Question: I've created a function to add data to local storage, but it only seems to work once. After that my json gets odd back slashes which makes it inaccessible.
I want to set a data every time they hit the website site, for instant date, page visit etc. First off, I'm trying to get date to set on each page load.

The json turns into the following making it unreadable.
> "{"date":"2014-04-03"}"
'''
setData(elmbrent, 1, "date", today);
function setData(u, c, k, v) {
var copy = localStorage[u + c];
if(copy == undefined){
copy = {};
}
copy[k] = v;
localStorage.setItem(u + c, JSON.stringify(copy));
}
'''
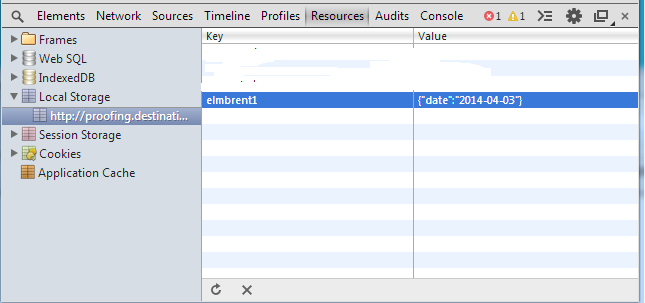
Answer: You have forgotten JSON.parse. Something like this:
'''
function setData(u, c, k, v) {
var copy = JSON.parse(localStorage[u + c] || "{}");
copy[k] = v;
localStorage.setItem(u + c, JSON.stringify(copy));
}
'''